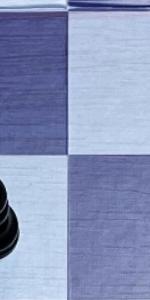
Label: Pawn_Black